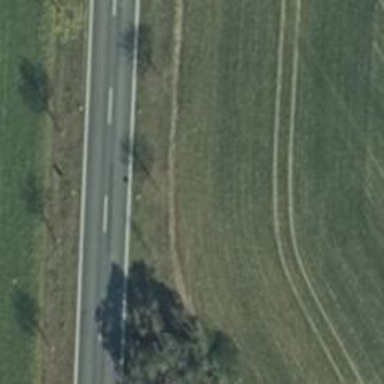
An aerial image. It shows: Row of trees in natural setting.